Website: bh-photo
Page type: address-validator
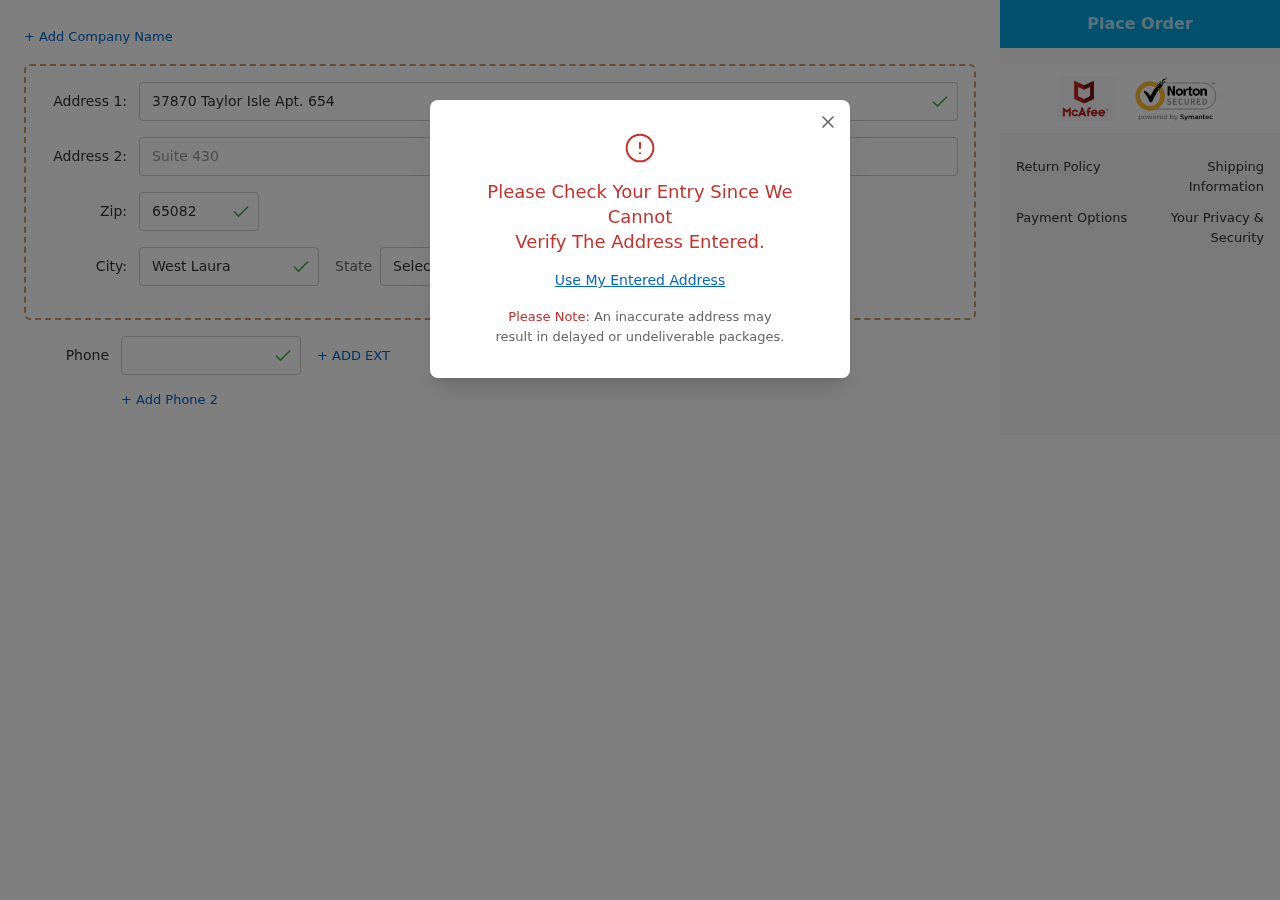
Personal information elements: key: PII_CITY
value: West Laura
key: PII_PHONE
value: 4867844854
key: PII_POSTCODE
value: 65082
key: PII_STATE_ABBR
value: WV
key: PII_STREET
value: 37870 Taylor Isle Apt. 654
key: PII_STREET2
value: Suite 430